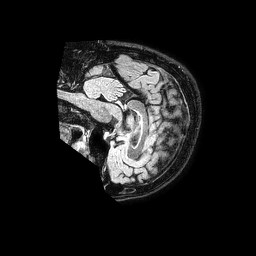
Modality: FLAIR
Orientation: sagittal
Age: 52
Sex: male
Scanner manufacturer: philips
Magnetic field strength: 1.5 T
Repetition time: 4.8 s
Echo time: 0.3 s